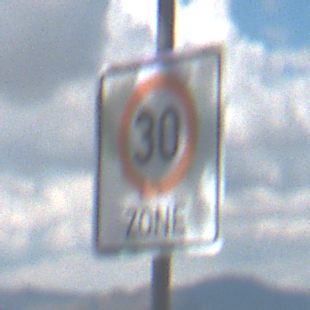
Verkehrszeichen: BeginnZone30
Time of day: Midday
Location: Outdoor (Nature)
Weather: PartlyCloudy
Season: NotSpecified
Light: Natural